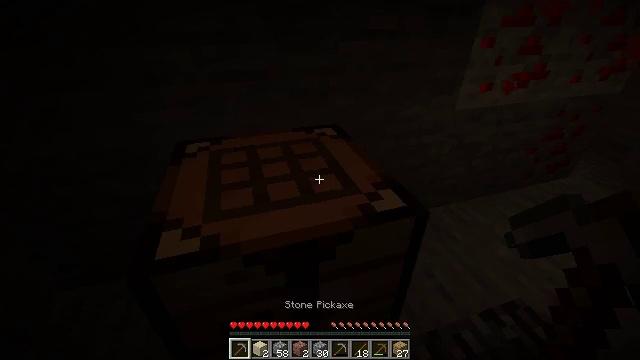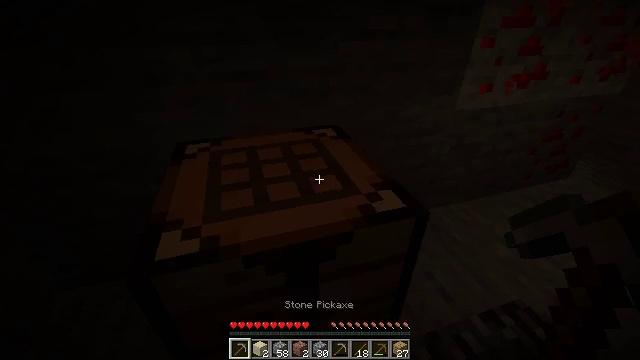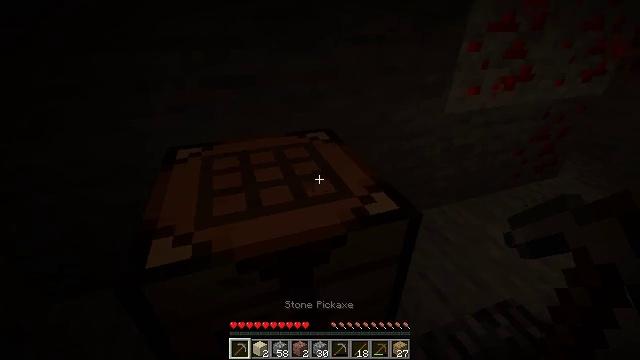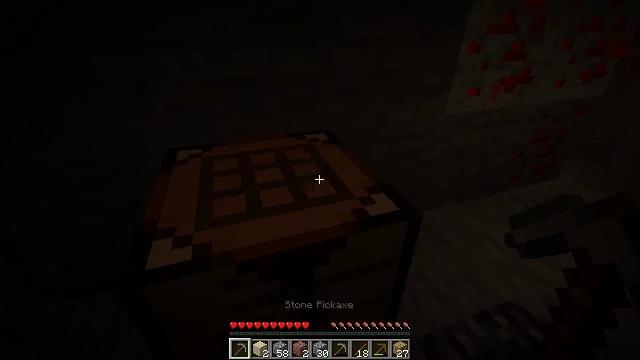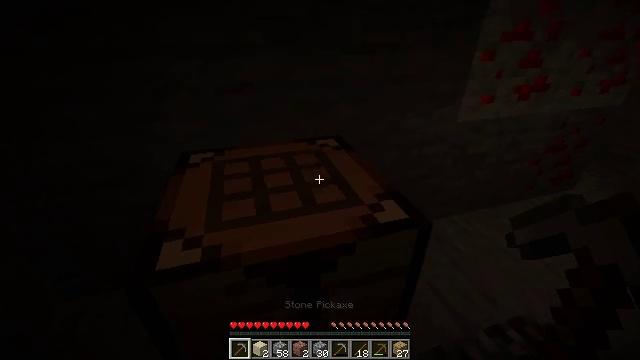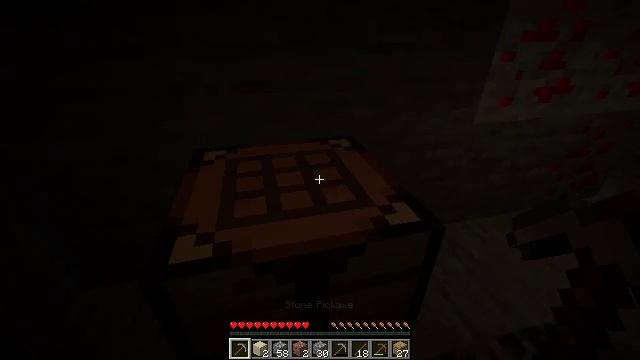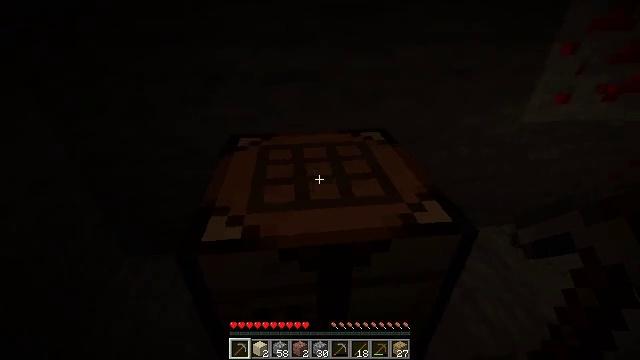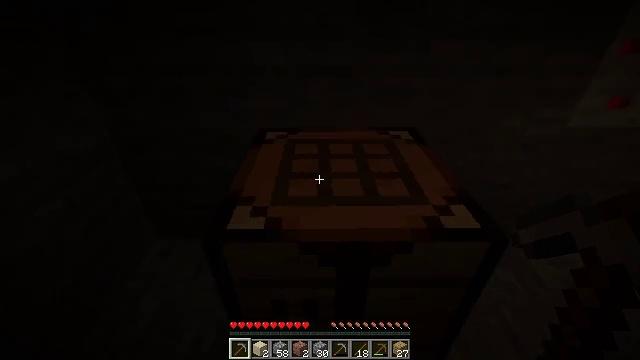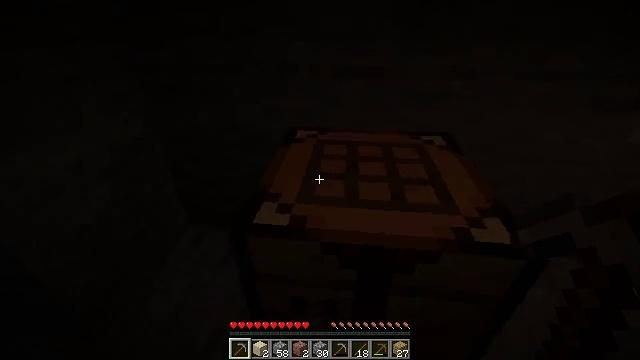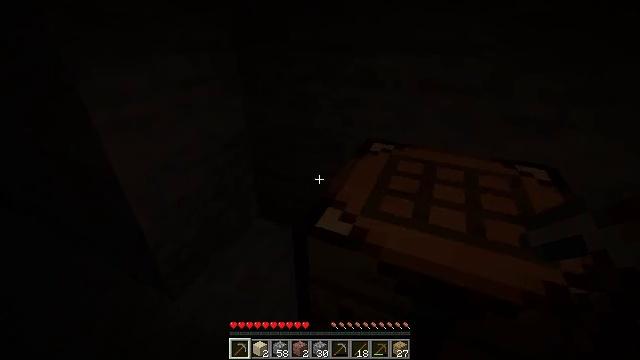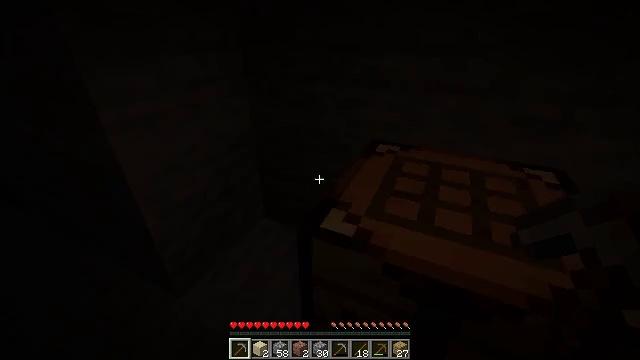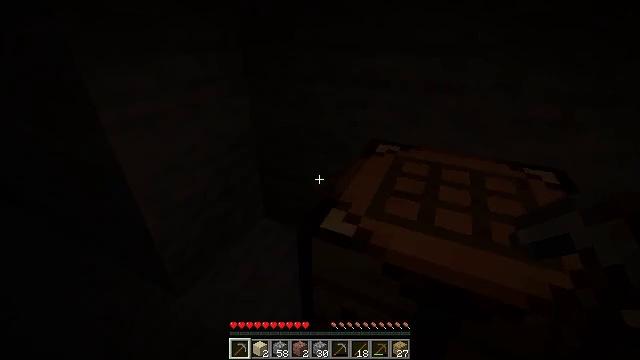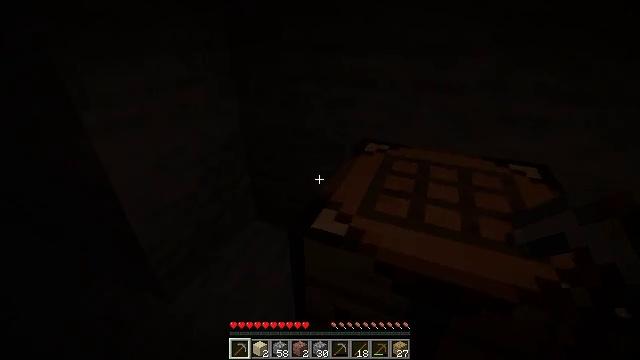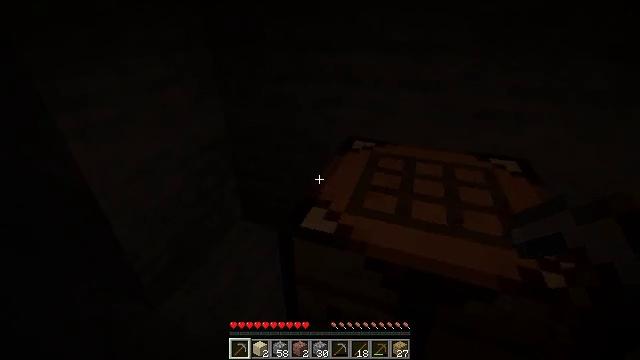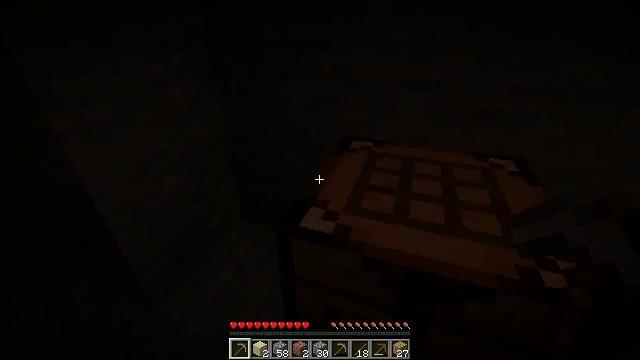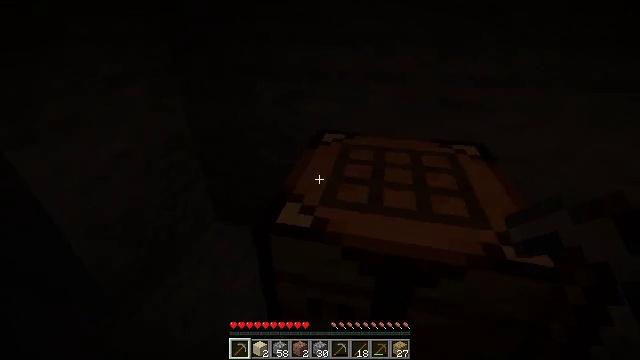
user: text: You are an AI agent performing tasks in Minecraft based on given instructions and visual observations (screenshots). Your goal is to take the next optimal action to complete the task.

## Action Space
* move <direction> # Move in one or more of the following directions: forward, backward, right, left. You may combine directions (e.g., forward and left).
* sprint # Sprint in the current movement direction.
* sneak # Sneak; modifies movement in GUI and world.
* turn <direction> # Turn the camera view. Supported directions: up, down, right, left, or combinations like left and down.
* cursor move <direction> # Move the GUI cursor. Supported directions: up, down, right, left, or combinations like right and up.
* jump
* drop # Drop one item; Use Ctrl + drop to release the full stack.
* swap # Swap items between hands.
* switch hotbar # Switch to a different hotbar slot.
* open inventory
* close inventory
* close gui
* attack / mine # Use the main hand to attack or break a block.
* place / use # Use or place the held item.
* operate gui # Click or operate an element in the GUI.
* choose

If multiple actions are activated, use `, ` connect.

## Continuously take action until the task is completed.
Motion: motion action
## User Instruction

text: Left click on the crafting table
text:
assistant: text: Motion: no_op
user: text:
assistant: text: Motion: turn right
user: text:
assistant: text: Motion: no_op
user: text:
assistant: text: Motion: turn left and up
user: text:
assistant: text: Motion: turn left
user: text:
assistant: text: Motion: turn left and down
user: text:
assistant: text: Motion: turn left
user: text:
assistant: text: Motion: turn left
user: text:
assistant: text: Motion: turn left and up
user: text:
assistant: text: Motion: turn left
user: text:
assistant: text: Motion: no_op
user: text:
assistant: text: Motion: turn right
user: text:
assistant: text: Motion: turn right
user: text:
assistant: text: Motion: no_op
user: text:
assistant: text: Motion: turn right and down
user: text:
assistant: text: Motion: turn right and down
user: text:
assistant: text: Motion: turn right and down, attack / mine
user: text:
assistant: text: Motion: attack / mine
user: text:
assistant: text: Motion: attack / mine
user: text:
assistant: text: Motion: attack / mine
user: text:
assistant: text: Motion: attack / mine
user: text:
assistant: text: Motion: turn right and down, attack / mine
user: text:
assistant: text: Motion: turn right and down, attack / mine
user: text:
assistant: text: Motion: turn right, attack / mine
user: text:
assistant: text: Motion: attack / mine
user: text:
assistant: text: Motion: attack / mine
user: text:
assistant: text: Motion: attack / mine
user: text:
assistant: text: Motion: attack / mine
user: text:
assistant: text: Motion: attack / mine
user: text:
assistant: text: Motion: attack / mine